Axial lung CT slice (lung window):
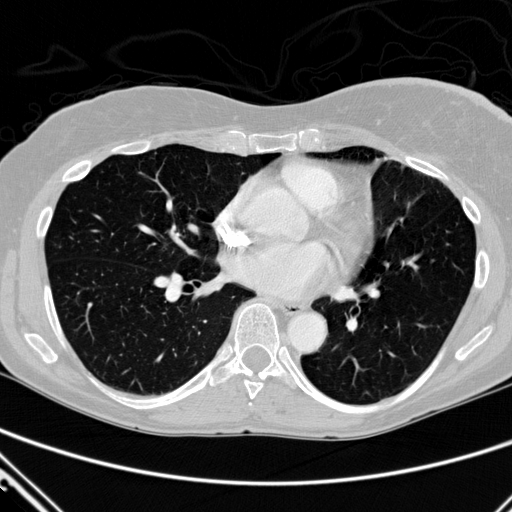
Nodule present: no